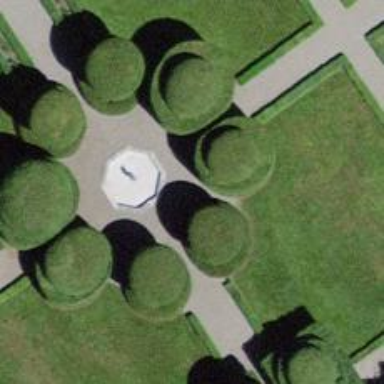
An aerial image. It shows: Artwork in the form of fountain.